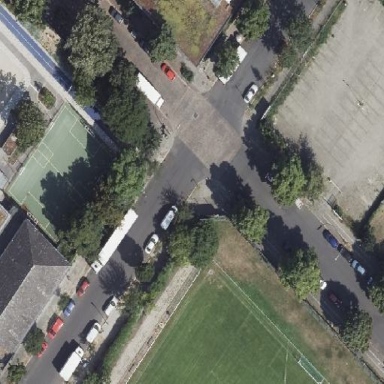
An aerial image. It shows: Asphalt surface in residential road area.